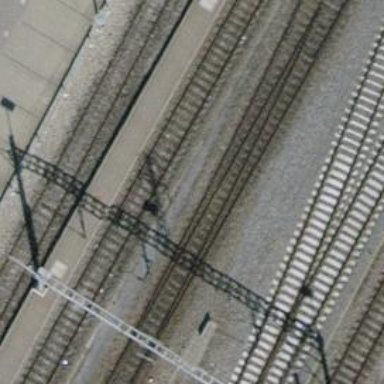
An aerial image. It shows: Single-track electrified railway siding with contact line.